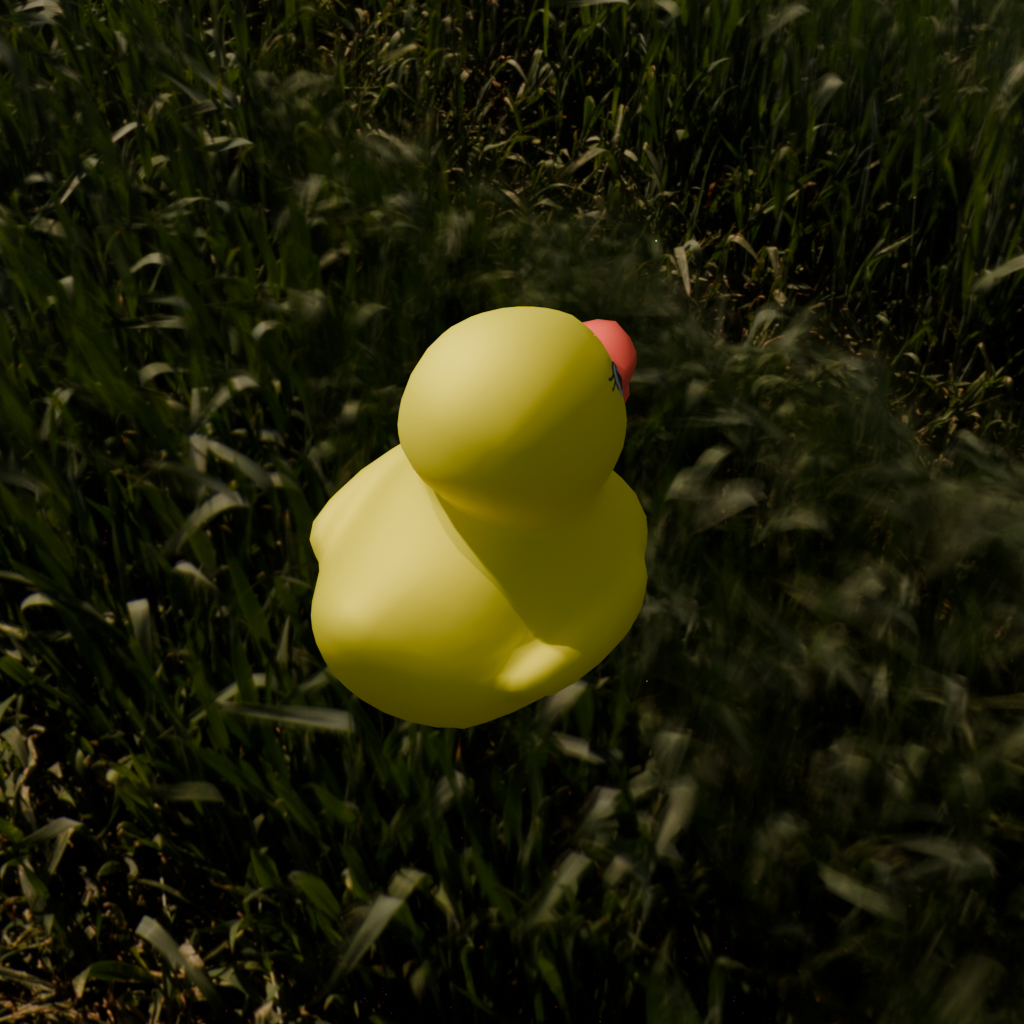
an image of a yellow rubber duck seen from <back_right_top> in a lush green field under a sunny sky with clouds.